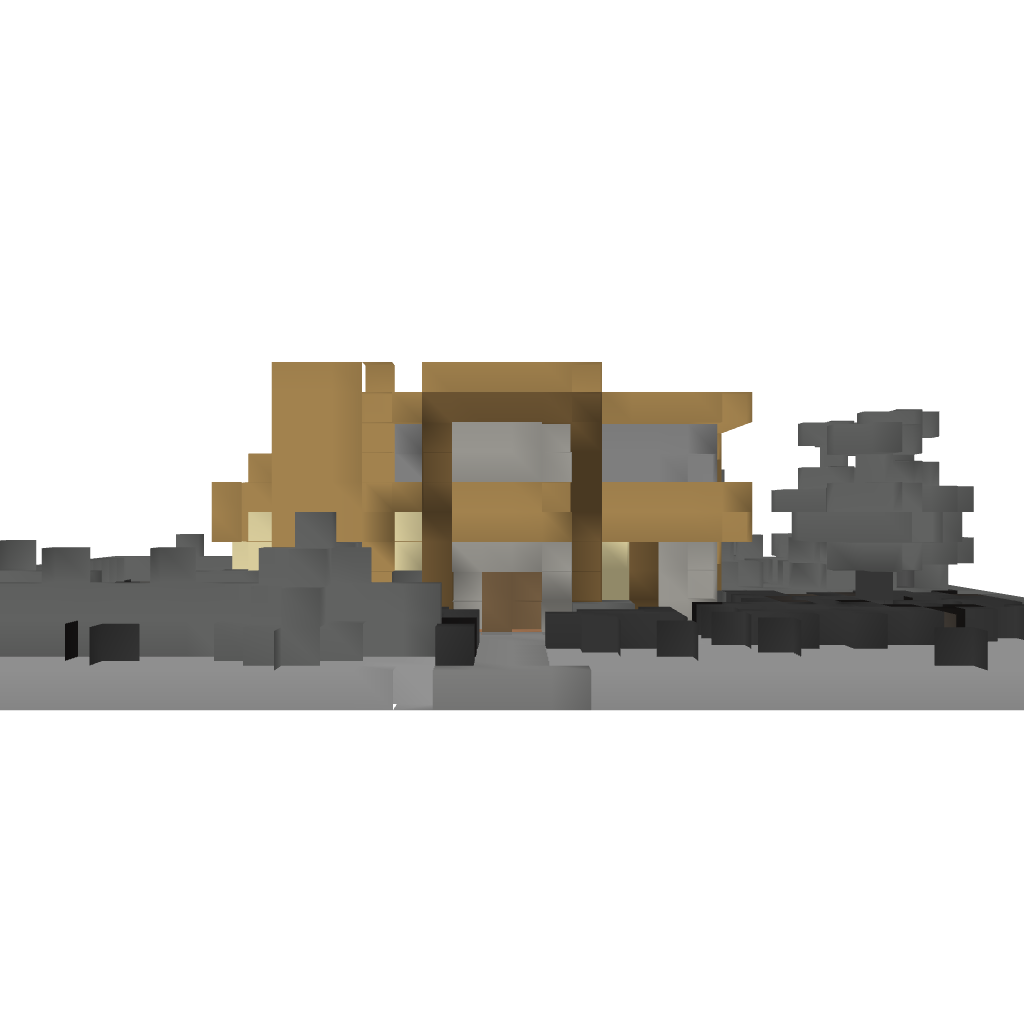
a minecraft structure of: _-Nature-_ | Modern Survival House | 1.7.2